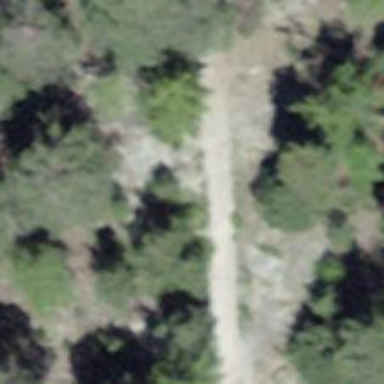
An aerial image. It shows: Gravel path with grade3 tracktype.